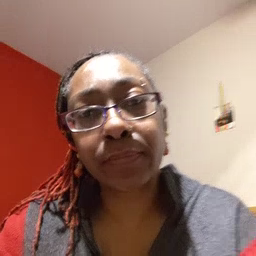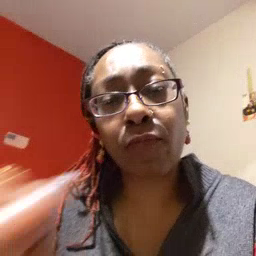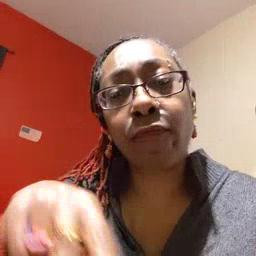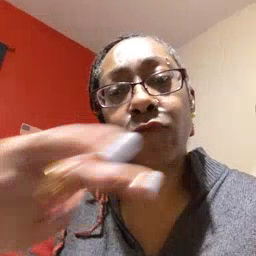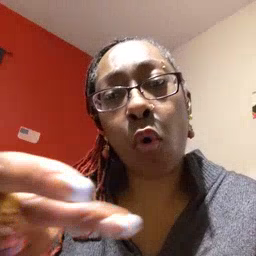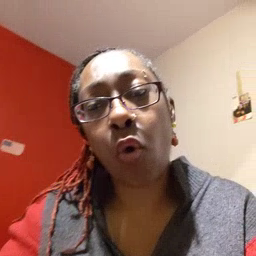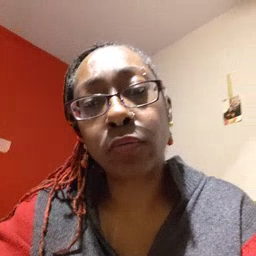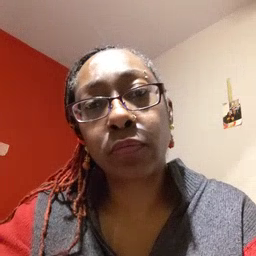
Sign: fall